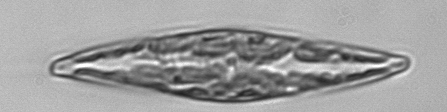
Label: Pleurosigma